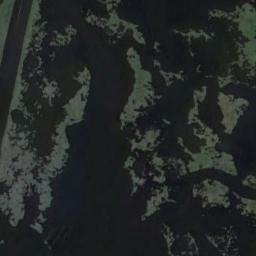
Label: wetland